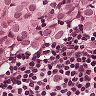
Metastatic tissue present: yes